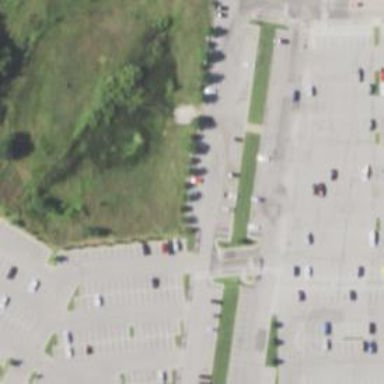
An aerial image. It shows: Parking area with surface.